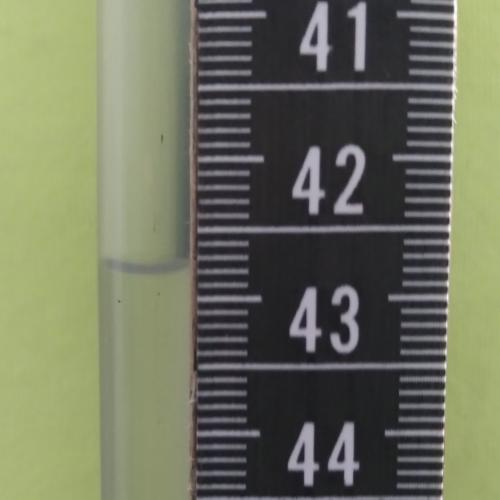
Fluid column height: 42.8 cm